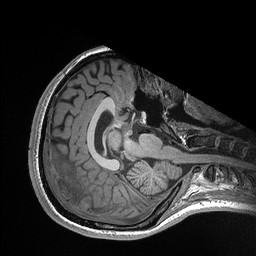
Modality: T1w
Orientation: axial
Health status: healthy
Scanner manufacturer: siemens
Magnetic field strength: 3 T
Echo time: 0.00298 s